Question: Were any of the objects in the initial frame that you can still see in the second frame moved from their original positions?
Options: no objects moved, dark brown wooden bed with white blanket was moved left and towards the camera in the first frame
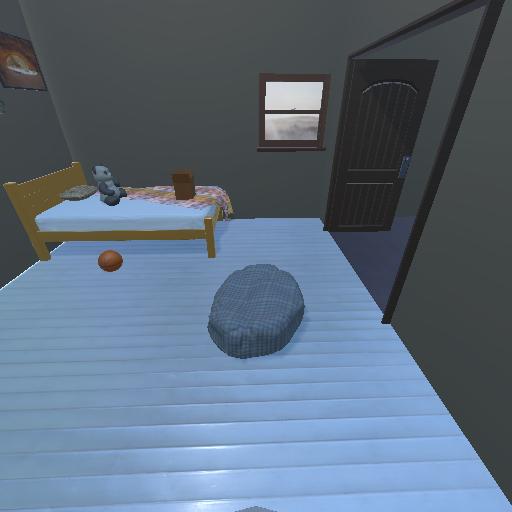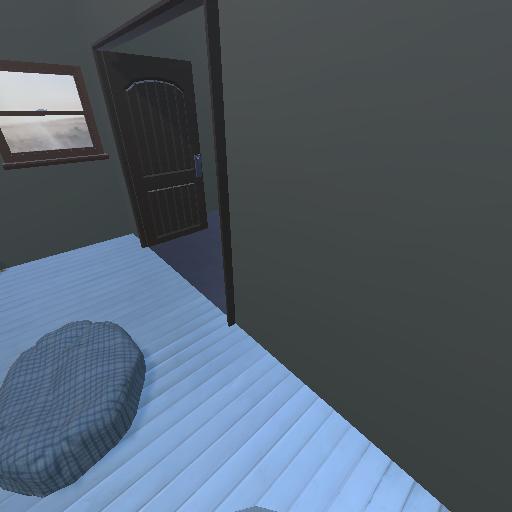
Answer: no objects moved